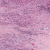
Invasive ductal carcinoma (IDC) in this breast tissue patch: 1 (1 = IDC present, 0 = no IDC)